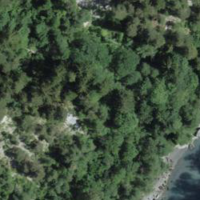
EUNIS habitat code: 44
Species observed at this site:
Aruncus dioicus